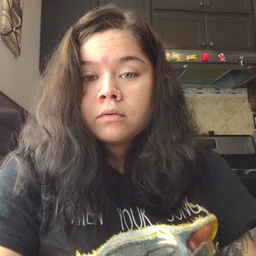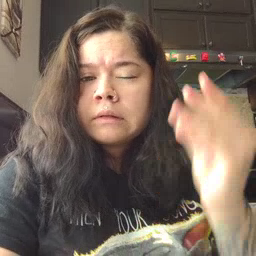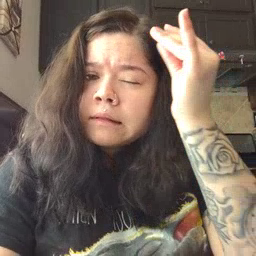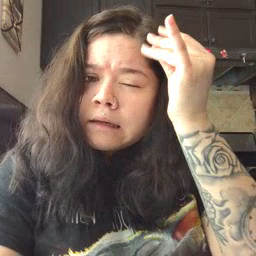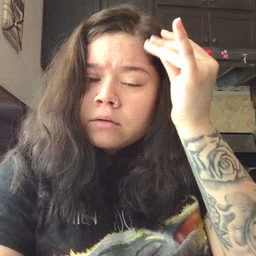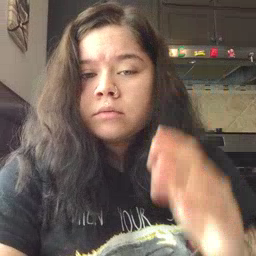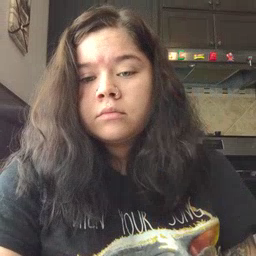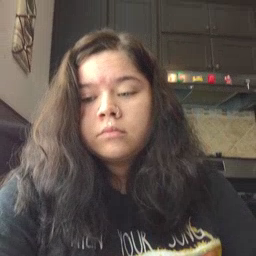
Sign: think